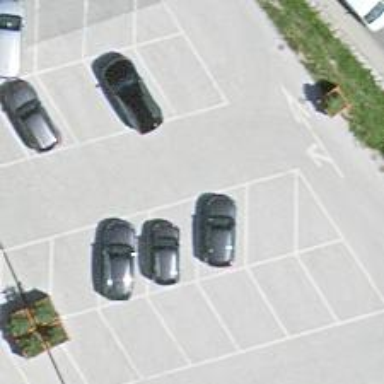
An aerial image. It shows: Asphalt parking aisle off service road.